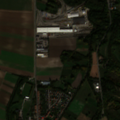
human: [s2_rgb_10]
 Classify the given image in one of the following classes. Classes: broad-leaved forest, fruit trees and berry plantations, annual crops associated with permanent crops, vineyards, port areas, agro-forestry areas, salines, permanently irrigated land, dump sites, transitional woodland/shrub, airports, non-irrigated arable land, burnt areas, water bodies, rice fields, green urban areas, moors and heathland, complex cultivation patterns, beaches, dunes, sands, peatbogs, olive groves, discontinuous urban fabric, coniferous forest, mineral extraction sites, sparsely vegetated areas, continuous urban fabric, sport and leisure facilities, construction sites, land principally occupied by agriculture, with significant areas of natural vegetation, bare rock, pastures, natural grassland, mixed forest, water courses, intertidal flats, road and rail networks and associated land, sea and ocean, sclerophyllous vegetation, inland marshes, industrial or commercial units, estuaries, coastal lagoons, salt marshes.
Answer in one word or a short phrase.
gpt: discontinuous urban fabric, industrial or commercial units, non-irrigated arable land, land principally occupied by agriculture, with significant areas of natural vegetation, broad-leaved forest